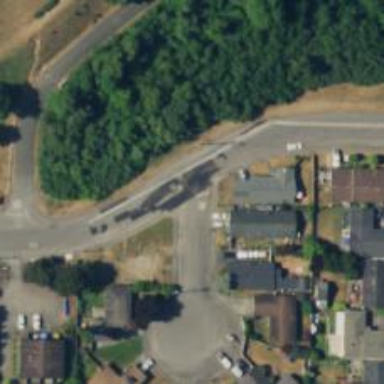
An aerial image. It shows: Stop road.